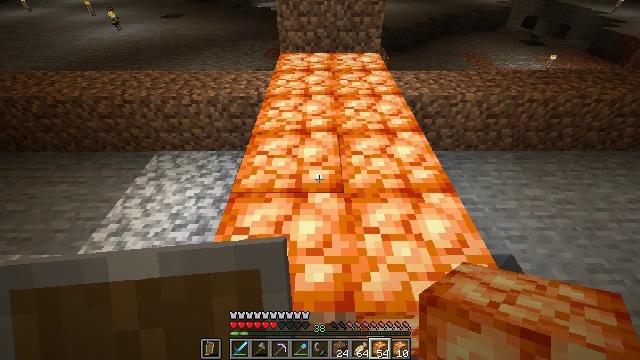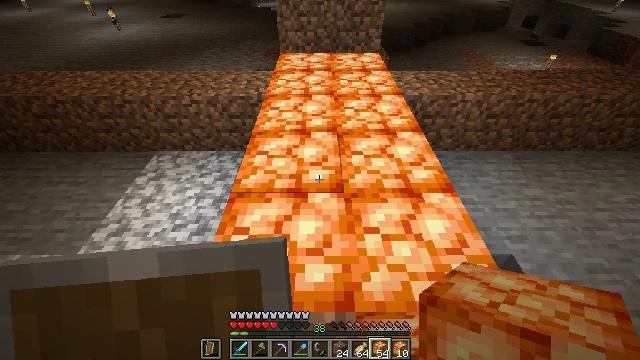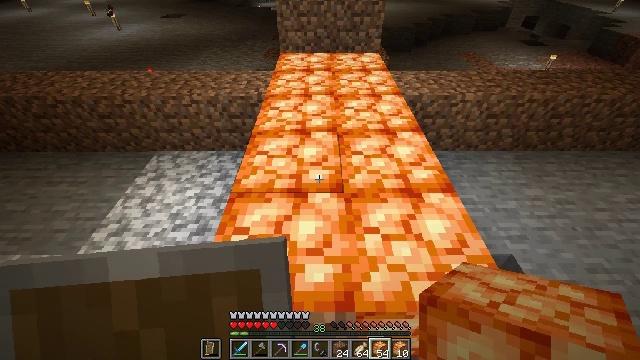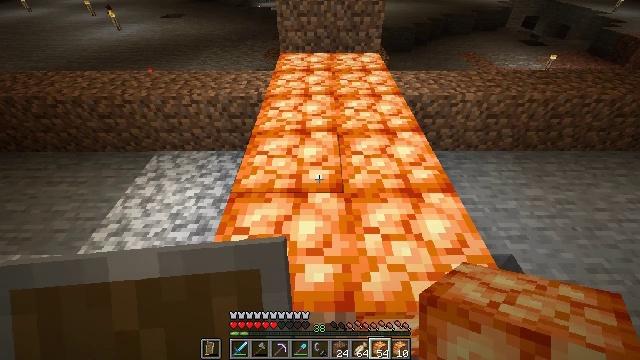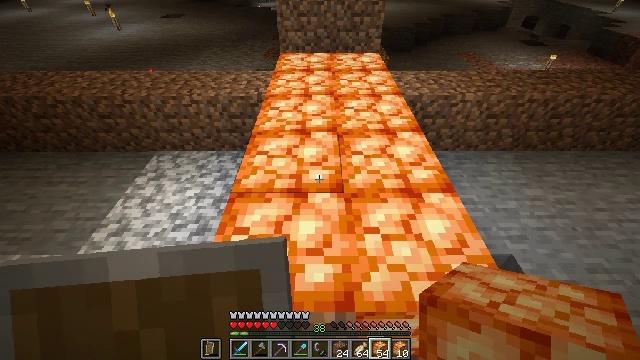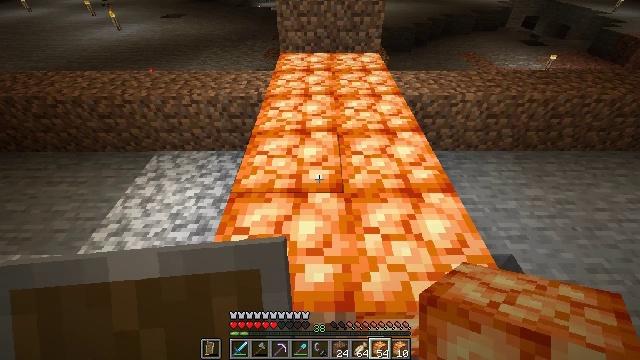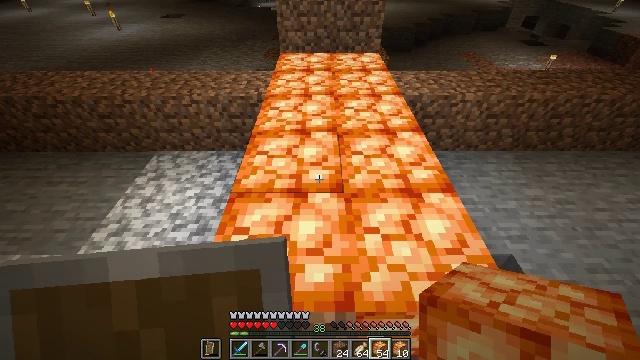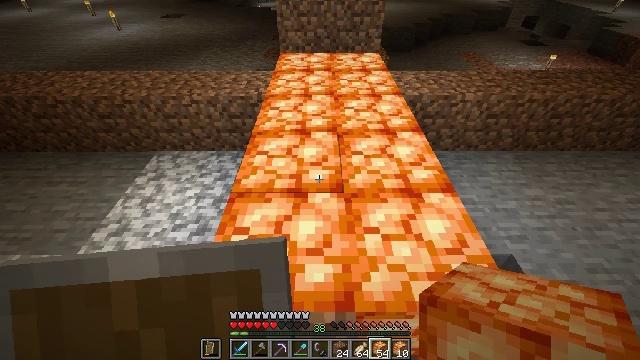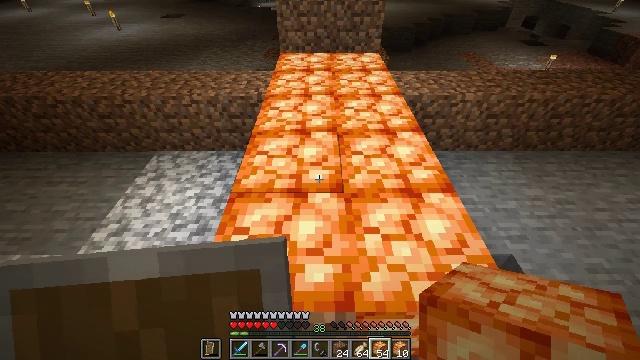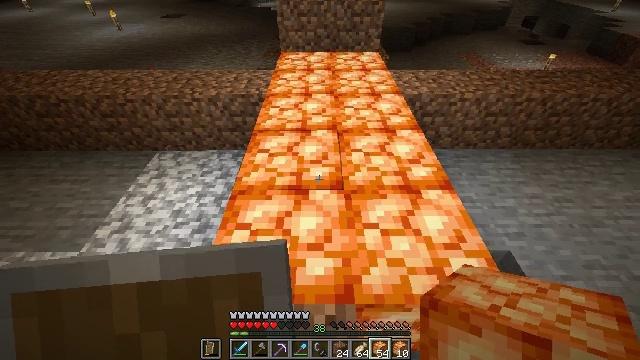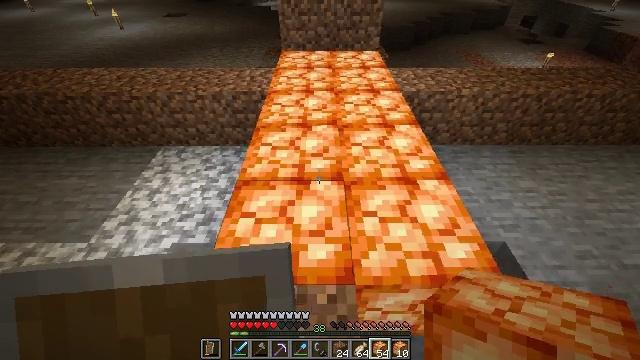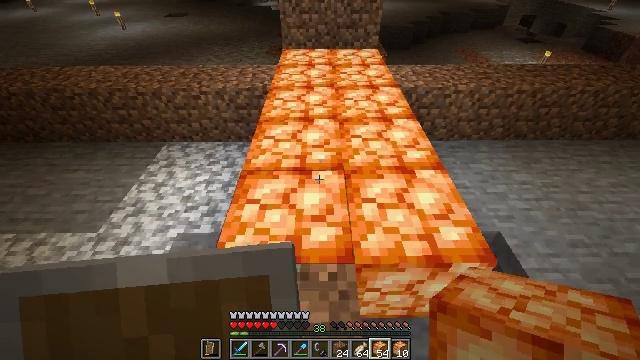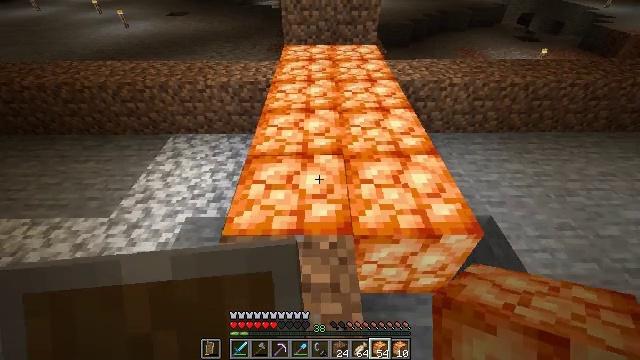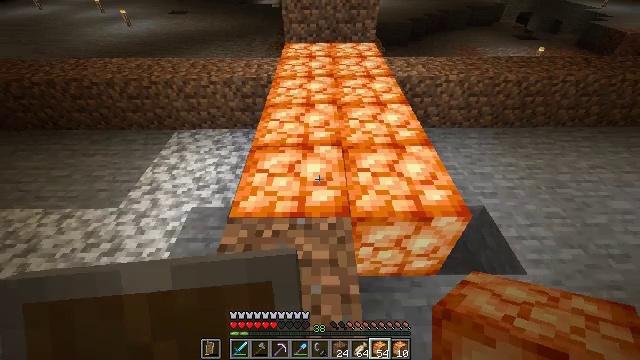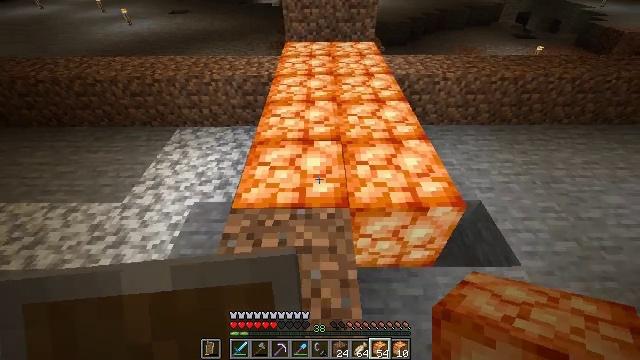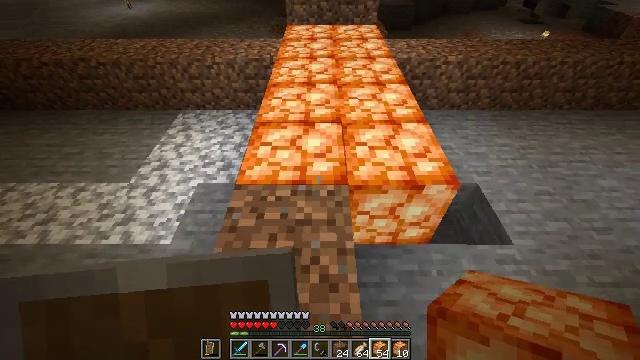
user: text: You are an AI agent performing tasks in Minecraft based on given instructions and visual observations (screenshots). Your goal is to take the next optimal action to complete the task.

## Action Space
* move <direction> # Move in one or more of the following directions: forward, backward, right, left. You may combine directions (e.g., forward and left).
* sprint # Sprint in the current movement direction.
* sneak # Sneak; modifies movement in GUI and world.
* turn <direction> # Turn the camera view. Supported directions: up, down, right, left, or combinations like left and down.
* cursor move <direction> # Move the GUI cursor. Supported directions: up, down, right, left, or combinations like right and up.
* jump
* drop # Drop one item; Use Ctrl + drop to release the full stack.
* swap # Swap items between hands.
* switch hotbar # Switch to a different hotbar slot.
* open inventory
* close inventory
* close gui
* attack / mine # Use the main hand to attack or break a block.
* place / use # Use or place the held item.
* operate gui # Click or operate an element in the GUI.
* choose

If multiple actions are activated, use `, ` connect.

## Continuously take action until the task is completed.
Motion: motion action
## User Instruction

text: Break the glowing shroomlight.
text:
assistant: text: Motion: no_op
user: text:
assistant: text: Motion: no_op
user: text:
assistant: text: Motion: no_op
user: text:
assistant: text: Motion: no_op
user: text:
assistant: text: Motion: no_op
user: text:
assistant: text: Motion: no_op
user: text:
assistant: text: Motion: no_op
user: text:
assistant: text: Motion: no_op
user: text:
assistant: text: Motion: move back
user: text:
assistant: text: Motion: move back
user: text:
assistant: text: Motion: move back
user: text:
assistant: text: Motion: move back
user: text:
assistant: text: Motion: move back
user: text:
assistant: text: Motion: no_op
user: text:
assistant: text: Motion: turn down
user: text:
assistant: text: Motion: turn down
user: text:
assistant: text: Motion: turn down
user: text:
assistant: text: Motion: no_op
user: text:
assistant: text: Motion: no_op
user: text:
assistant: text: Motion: no_op
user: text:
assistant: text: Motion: no_op
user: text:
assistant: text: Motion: no_op
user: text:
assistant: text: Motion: no_op
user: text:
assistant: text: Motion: no_op
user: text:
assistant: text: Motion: no_op
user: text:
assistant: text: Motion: no_op
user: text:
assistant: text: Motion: no_op
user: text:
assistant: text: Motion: no_op
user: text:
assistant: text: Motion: no_op
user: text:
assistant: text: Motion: no_op